Question: I'm looking for a way to make a select option change a textarea value.
I'm using @foreach($collection as $item) for my options.

'''
<select class="form-control" style="margin-bottom: 5px">
<option value="">Choix modele de reponse</option>
@foreach($modeles as $modele)
<option value="{{ $modele->id }}">{{ $modele->title }}</option>
@endforeach
</select>
<textarea class="form-control" name="texte" id="texte" required>GRDF Bonjour</textarea>
'''
I already tried to search but I only found ways that doesn't work with the foreach.
Thank you
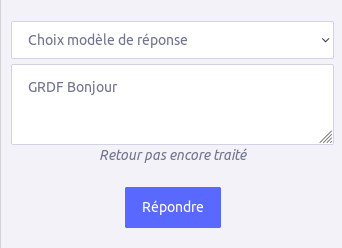
Answer: '''
<select class="form-control" style="margin-bottom: 5px" id="myselectbox">
<option value="">Choix modele de reponse</option>
@foreach($modeles as $modele)
<option value="{{ $modele->id }}">{{ $modele->title }}</option>
@endforeach
</select>
<textarea class="form-control" name="texte" id="texte" required>GRDF Bonjour</textarea>
'''
'''
<script src="https://cdnjs.cloudflare.com/ajax/libs/jquery/3.4.1/jquery.min.js" type="text/javascript"></script>
<script>
$(document).on('change','#myselectbox',function(){
var value = $(this).val(); // here is the selectbox value
$("#texte").val(value); // here put selectbox value in textarea
});
</script>
'''
-
'''
@foreach($collection as $key => $item)
<select class="form-control selectbox" style="margin-bottom: 5px" id="myselectbox-{{$key}}">
<option value="">Choix modele de reponse</option>
@foreach($modeles as $modele)
<option value="{{ $modele->id }}">{{ $modele->title }}</option>
@endforeach
</select>
<textarea class="form-control" name="texte" id="texte-{{$key}}" required>GRDF Bonjour</textarea>
@endforeach
'''
'''
<script src="https://cdnjs.cloudflare.com/ajax/libs/jquery/3.4.1/jquery.min.js" type="text/javascript"></script>
<script>
$(document).on('change','.selectbox',function(){
var value = $(this).val();
var id = $(this).attr('id');
var key = id.substr(12);
$("#texte-"+key).val(value);
});
</script>
'''